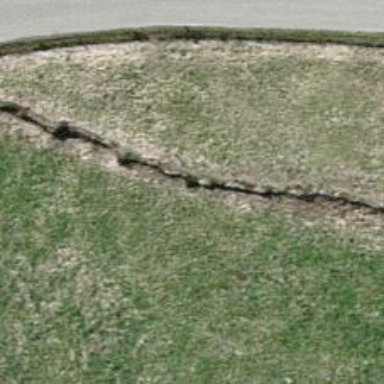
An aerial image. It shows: Ditch in the surroundings.